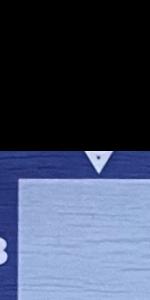
Label: Empty